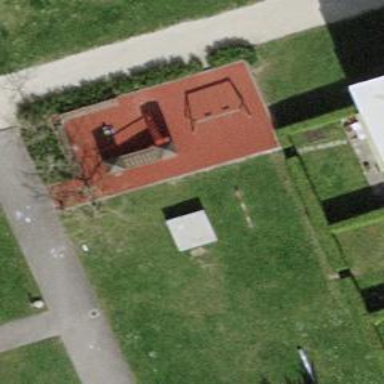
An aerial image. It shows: Playground area for leisure activities on the land.